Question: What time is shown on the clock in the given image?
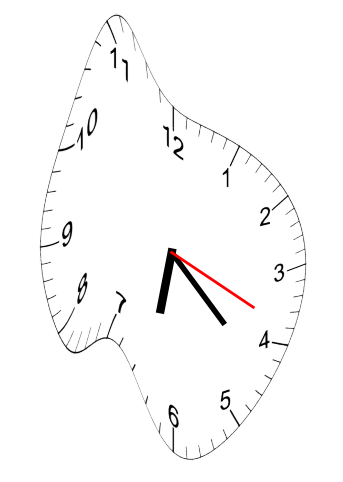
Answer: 06:22:19